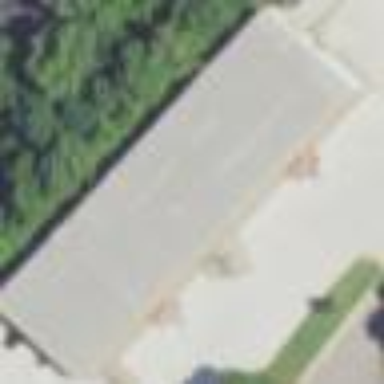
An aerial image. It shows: Commercial building.